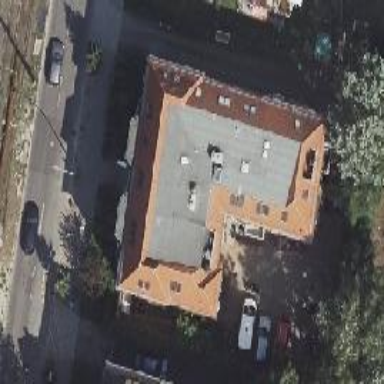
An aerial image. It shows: Unique quadruple saltbox-shaped roof outlines building with multiple apartments.